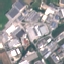
Land use / land cover class: Industrial